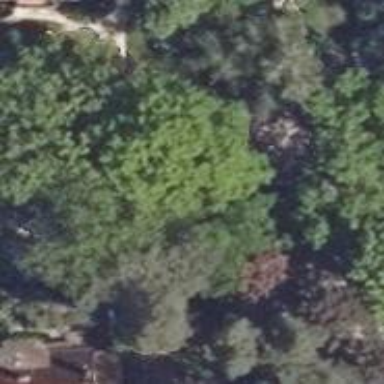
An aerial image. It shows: Beautiful tree in nature.